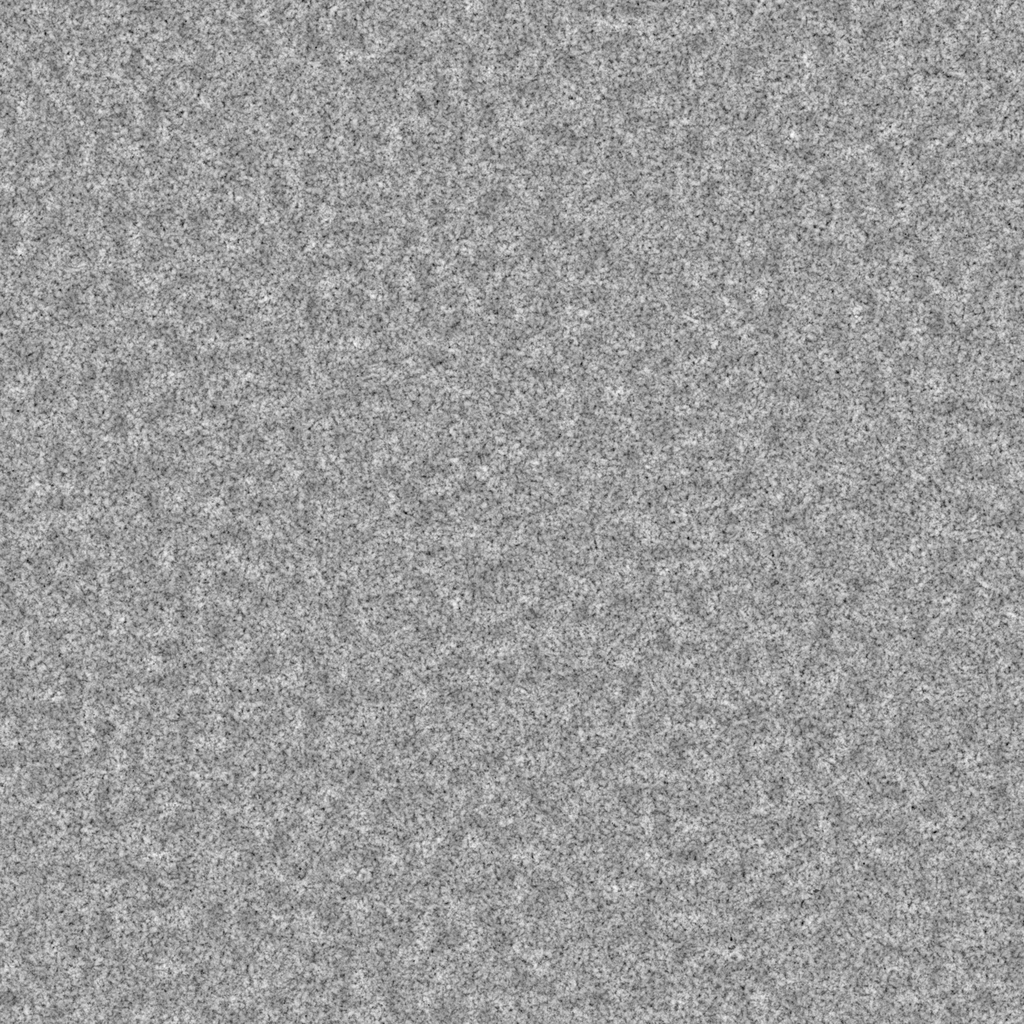
Texture map type: Displacement